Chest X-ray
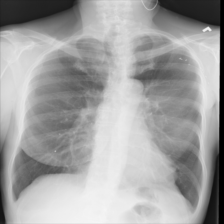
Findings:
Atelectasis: negative
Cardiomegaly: negative
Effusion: negative
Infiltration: negative
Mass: negative
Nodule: negative
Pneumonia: negative
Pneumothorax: negative
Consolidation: negative
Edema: negative
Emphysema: negative
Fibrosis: negative
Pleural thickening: negative
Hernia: negative